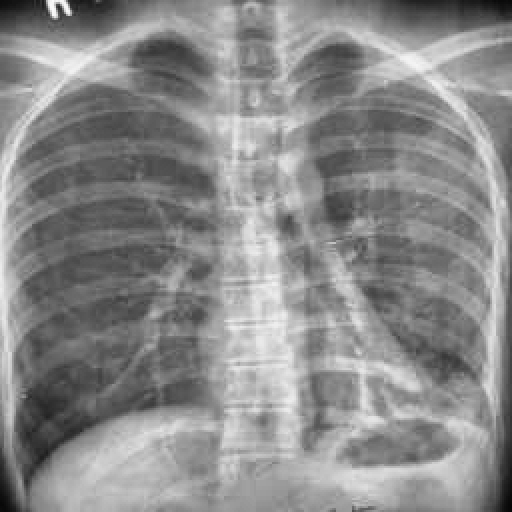
Finding: TUBERCULOSIS